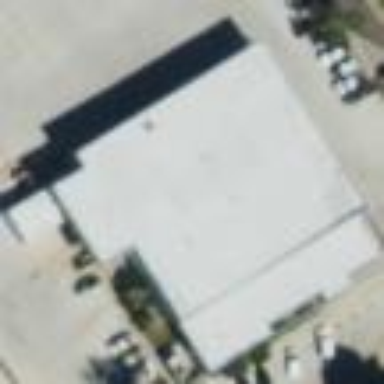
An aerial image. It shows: Building that serves as post office.